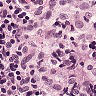
Metastatic tissue present: no